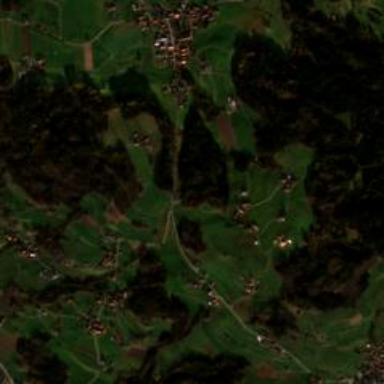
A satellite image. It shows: Small hamlet.